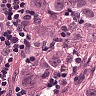
Metastatic tissue present: yes